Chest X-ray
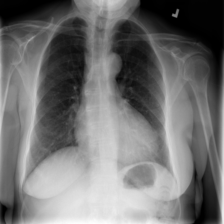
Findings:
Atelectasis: negative
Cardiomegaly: negative
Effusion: negative
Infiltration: negative
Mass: negative
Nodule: negative
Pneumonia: negative
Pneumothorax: negative
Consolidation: negative
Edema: negative
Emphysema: negative
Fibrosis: negative
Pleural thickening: negative
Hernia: negative